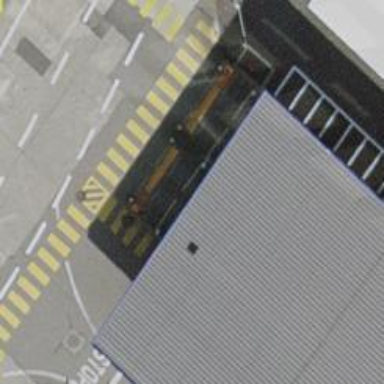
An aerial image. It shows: Swing gate barrier.